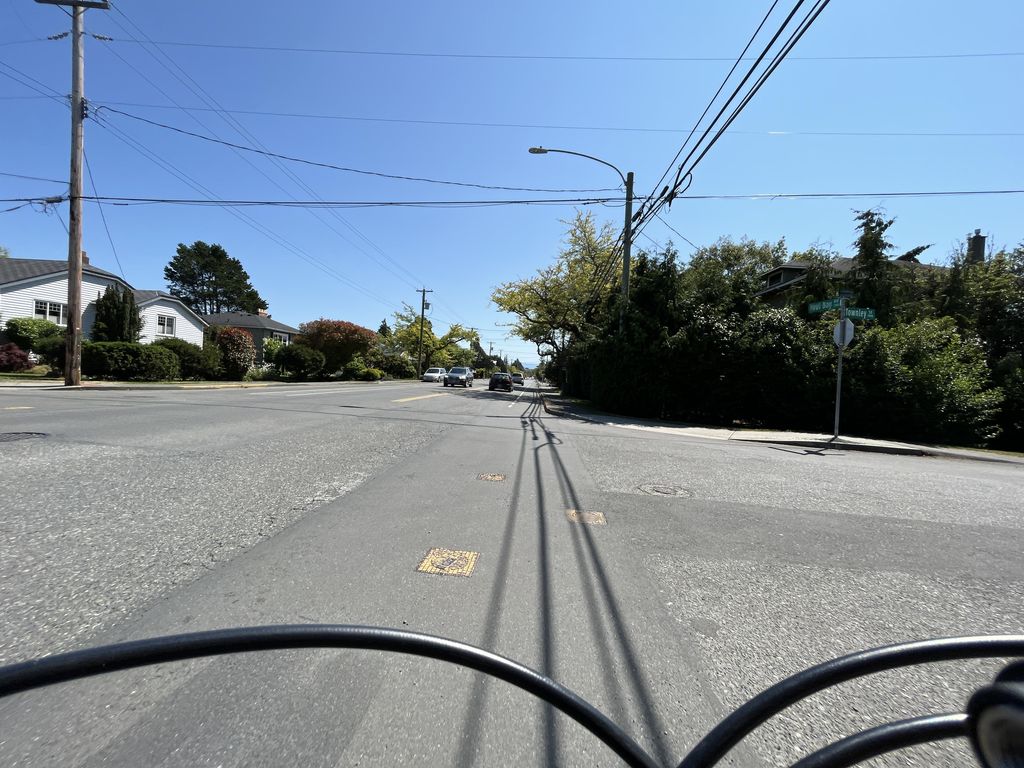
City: victoria